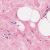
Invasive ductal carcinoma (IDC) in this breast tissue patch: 0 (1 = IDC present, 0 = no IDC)